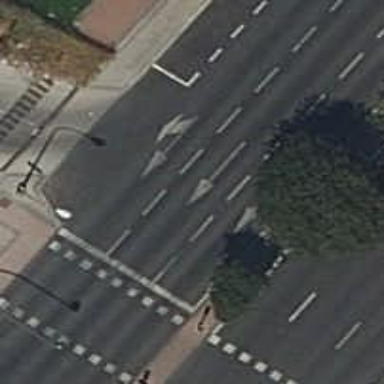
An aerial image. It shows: Road with traffic signals.